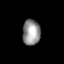
Tissue: lung
Cell type: Myeloid cells
Senescence score: 0.6053
Nuclear area (px): 444
Mean DAPI intensity: 148.385